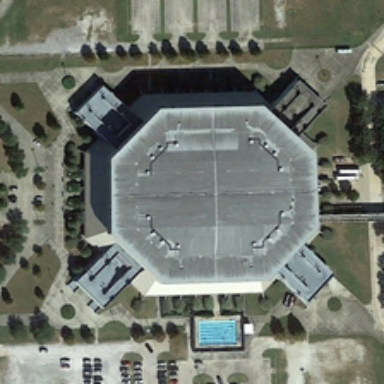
A building is surrounded by some green trees .